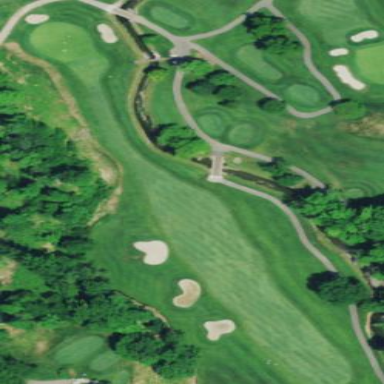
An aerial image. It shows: Grassy area designated as golf fairway.